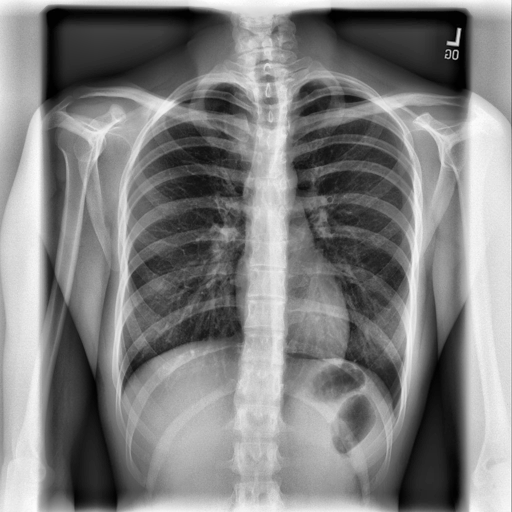
Finding: NORMAL